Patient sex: M
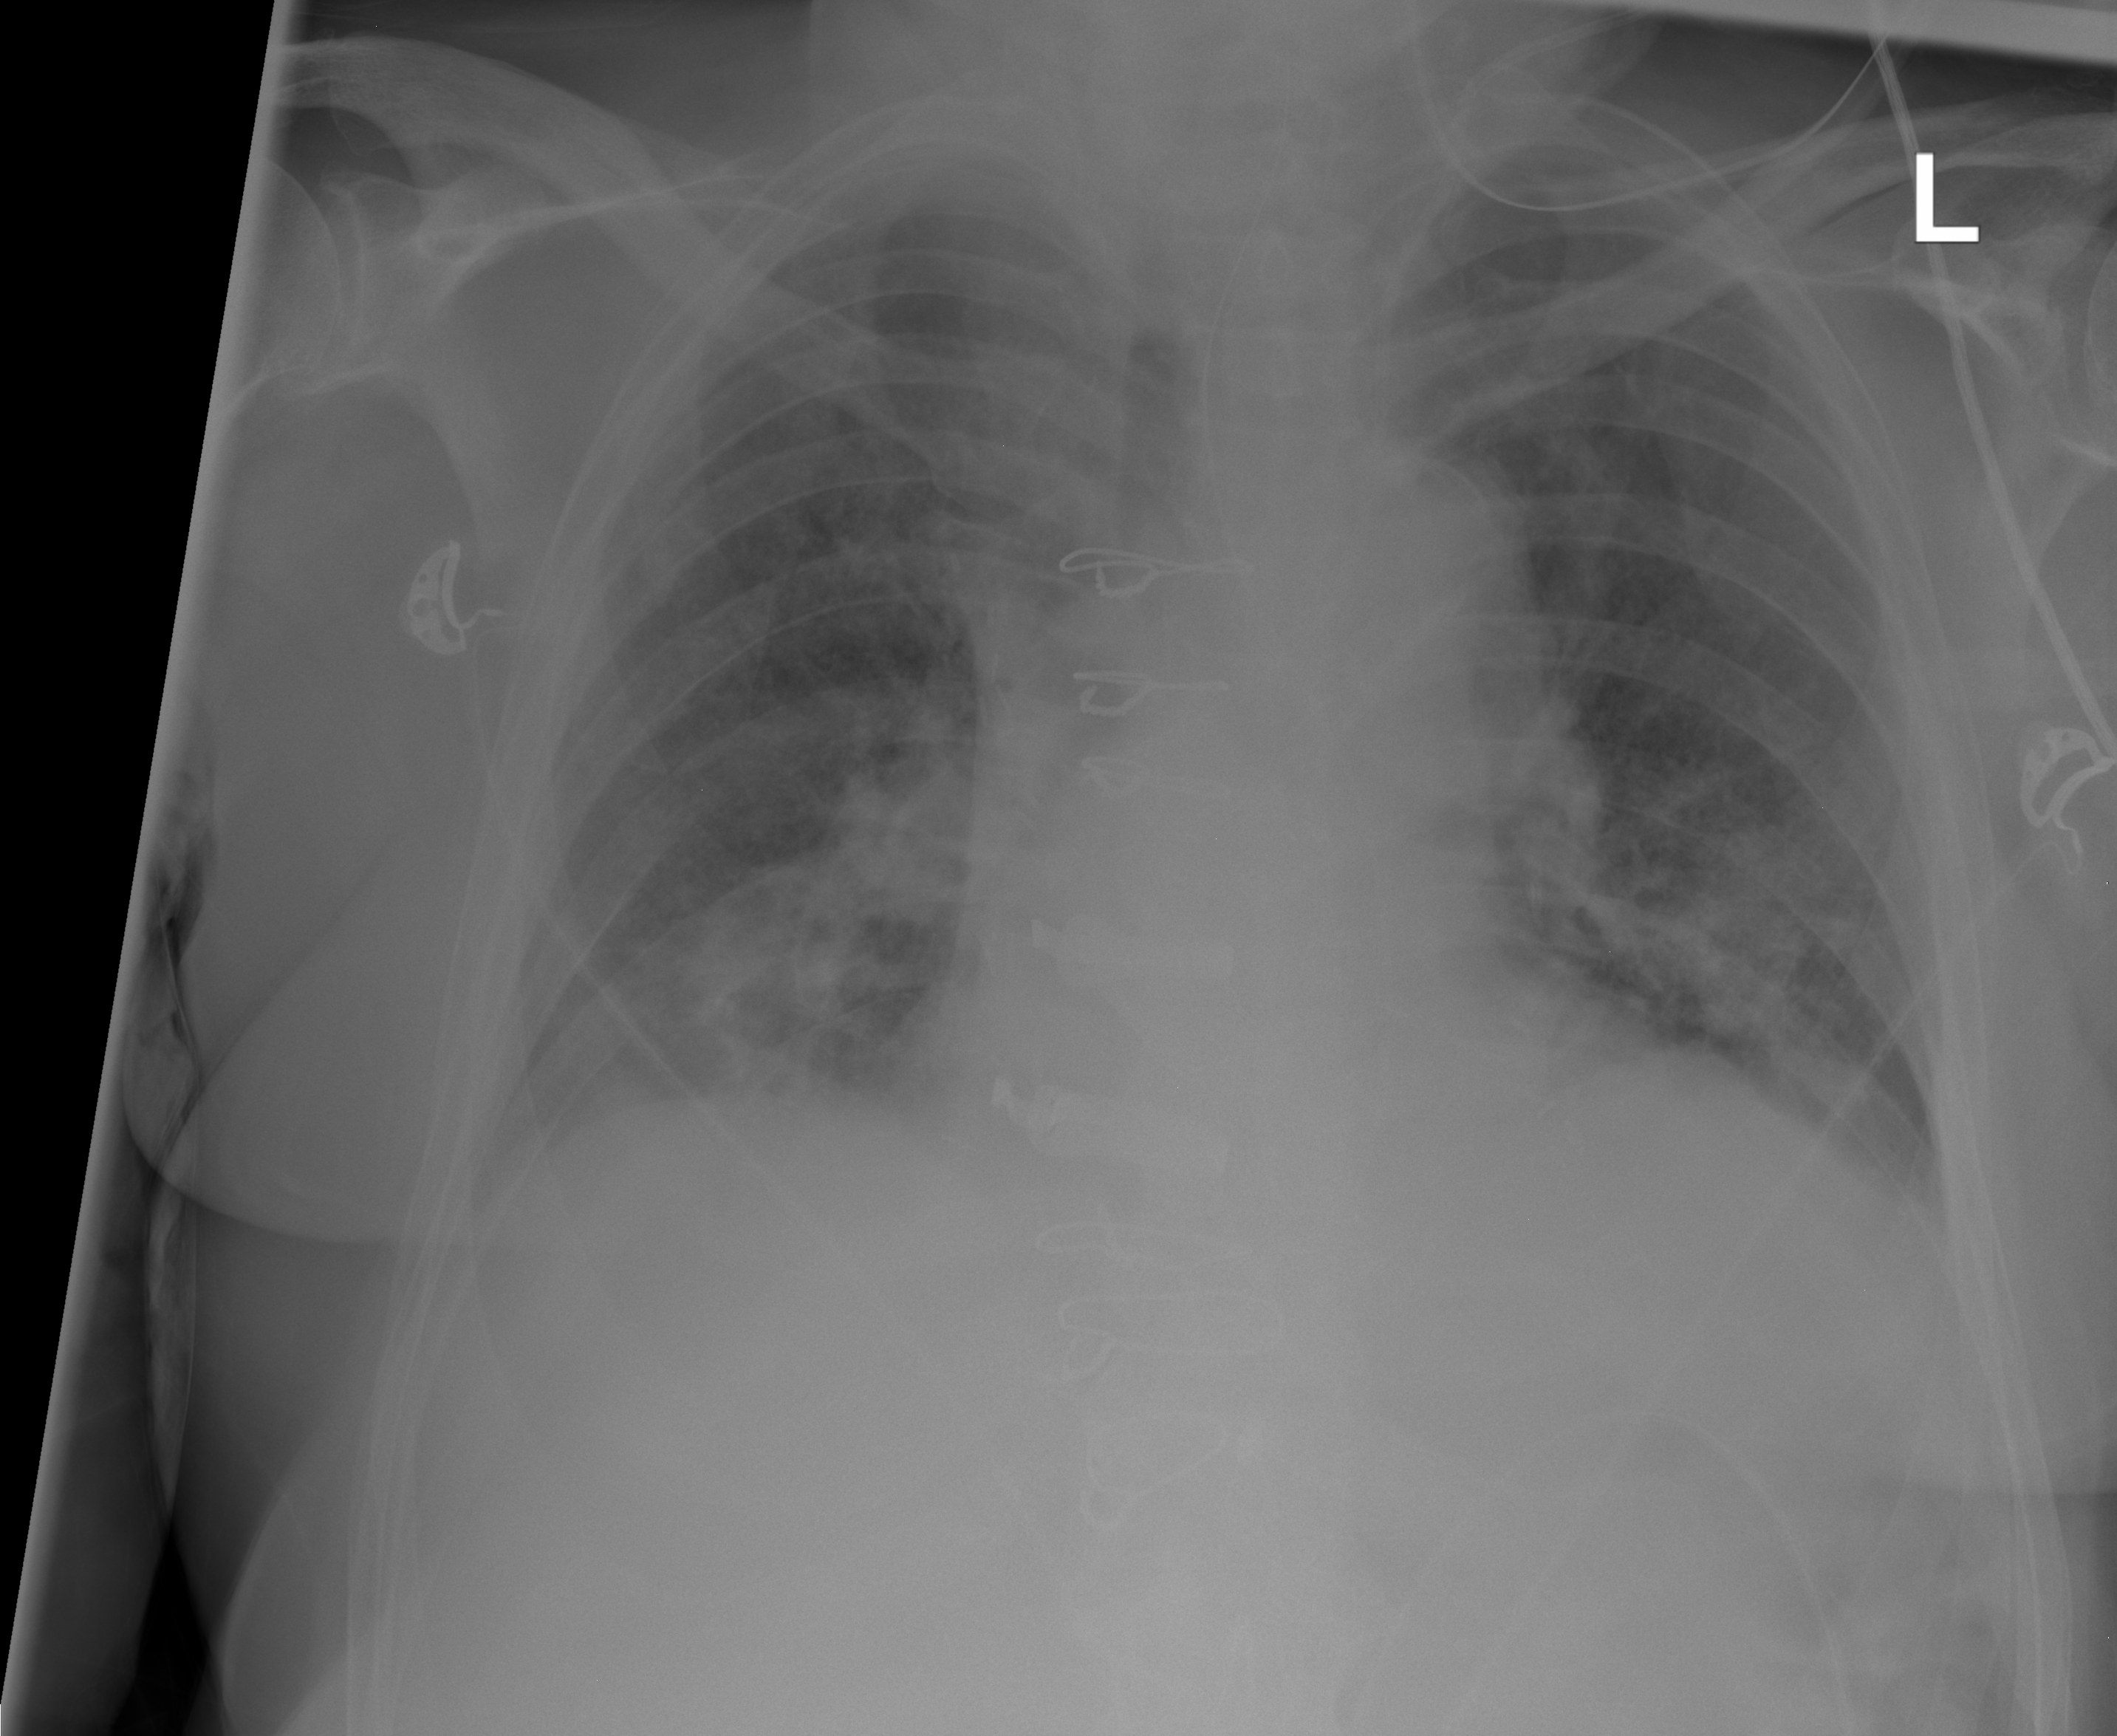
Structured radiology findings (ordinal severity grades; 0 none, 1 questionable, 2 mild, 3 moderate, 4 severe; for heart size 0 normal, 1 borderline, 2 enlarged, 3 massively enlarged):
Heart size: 2
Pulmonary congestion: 2
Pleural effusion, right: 2
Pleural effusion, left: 2
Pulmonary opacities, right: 2
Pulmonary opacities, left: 3
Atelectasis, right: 2
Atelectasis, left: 0